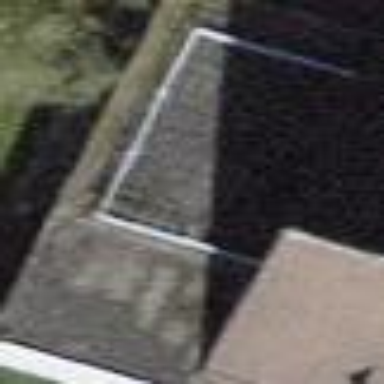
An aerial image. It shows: Garage.